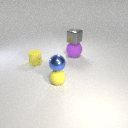
small yellow rubber sphere to the left of large purple rubber sphere